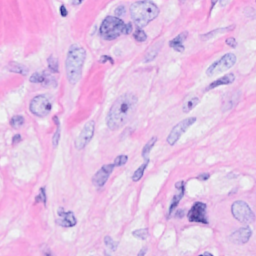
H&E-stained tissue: Breast